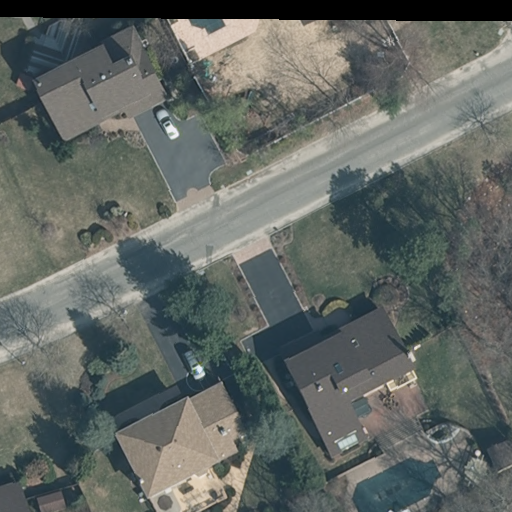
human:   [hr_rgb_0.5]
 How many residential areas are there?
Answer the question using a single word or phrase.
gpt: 1

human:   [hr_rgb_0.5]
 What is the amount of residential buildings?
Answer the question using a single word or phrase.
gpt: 5

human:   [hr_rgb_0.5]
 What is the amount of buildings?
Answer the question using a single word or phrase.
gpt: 5

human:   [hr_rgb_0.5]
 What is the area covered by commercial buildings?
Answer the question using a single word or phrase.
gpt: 0m2

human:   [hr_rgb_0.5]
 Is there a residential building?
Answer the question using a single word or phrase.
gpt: yes

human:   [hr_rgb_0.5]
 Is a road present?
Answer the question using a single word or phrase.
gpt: yes

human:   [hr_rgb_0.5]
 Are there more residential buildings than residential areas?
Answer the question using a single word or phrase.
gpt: yes

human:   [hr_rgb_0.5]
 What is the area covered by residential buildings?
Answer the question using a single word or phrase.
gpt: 1337m2

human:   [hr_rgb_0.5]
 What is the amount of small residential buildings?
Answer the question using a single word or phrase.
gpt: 2

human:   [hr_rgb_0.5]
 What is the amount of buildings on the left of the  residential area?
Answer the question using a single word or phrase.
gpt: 5

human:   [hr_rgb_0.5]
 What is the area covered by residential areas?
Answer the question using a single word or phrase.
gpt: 7987m2

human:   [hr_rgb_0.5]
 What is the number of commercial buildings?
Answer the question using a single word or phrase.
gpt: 0

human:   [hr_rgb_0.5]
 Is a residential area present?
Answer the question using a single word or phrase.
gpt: yes

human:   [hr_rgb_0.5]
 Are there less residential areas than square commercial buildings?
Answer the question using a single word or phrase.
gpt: no

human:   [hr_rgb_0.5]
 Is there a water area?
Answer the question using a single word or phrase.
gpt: no

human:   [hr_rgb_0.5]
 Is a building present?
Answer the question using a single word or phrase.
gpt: yes

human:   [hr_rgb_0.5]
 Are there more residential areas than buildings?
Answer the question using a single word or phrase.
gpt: no

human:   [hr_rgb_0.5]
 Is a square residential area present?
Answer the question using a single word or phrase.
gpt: no

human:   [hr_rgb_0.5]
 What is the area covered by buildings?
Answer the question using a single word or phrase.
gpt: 1337m2

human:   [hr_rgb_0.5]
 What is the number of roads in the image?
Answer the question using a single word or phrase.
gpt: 1

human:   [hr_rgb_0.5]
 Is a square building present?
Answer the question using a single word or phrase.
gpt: no

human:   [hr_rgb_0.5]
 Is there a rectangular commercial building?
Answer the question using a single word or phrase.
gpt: no

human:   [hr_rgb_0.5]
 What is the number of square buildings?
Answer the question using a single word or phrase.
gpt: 0

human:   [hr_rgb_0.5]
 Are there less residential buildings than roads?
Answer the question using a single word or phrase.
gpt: no

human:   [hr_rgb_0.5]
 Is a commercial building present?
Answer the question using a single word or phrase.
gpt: no

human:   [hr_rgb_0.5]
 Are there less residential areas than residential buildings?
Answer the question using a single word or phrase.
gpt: yes

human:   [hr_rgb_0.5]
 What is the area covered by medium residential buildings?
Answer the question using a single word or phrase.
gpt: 696m2

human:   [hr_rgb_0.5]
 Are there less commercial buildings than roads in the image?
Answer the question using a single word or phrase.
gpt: yes

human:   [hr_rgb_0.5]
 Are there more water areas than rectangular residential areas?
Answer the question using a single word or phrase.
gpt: no

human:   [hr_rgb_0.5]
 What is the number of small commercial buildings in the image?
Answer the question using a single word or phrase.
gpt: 0

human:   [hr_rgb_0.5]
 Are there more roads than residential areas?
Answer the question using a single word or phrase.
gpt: no

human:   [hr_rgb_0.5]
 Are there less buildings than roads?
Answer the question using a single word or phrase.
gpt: no

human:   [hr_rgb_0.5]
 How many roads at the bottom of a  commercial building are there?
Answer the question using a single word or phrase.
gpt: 0

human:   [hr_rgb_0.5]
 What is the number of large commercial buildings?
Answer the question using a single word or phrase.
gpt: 0

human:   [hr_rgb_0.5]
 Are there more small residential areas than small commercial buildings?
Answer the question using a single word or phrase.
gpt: no

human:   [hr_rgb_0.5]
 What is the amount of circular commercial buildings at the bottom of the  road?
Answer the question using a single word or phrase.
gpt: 0

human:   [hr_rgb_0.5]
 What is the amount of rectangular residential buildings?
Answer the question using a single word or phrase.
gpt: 4

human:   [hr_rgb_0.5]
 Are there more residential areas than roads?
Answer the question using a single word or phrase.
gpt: no

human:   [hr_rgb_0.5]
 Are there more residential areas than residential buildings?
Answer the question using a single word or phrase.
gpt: no

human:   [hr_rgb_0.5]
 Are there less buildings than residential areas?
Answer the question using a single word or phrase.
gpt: no

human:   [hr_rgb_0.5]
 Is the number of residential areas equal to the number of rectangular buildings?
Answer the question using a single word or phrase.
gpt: no

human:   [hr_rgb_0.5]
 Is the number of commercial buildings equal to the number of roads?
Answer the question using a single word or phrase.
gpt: no

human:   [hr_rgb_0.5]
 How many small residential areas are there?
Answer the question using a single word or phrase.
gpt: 0

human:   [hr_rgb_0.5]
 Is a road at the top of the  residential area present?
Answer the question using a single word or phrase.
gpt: no

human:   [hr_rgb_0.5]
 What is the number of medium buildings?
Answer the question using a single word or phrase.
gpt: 2

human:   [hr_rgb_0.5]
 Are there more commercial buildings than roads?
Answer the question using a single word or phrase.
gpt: no

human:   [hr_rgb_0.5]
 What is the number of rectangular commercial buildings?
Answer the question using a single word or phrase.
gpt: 0

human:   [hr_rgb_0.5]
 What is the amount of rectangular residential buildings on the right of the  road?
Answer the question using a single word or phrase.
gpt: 1

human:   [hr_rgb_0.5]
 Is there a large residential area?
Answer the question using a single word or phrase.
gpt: yes

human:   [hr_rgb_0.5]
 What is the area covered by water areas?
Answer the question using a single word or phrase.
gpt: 0m2

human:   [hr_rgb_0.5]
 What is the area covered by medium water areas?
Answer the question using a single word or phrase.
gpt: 0m2

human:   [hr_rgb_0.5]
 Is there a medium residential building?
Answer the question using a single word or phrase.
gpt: yes

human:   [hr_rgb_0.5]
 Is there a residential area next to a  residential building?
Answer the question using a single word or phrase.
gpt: yes

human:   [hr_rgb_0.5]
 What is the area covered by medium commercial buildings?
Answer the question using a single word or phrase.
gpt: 0m2

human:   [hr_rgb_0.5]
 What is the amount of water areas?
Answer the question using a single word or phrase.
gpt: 0

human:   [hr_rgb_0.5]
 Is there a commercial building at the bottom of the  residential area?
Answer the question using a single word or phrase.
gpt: no

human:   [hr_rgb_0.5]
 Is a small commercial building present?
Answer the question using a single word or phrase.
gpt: no

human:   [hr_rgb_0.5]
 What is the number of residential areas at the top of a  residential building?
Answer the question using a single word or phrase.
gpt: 0

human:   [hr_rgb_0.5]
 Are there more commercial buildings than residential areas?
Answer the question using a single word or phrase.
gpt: no

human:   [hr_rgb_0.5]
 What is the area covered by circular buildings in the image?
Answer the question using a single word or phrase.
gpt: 0m2

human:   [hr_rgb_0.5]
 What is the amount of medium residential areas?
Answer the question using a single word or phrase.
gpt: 0

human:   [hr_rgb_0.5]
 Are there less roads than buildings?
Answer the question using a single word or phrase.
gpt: yes

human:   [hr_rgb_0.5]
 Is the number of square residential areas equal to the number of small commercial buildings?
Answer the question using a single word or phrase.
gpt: yes

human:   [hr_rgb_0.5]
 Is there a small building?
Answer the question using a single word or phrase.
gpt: yes